Question: I've added a profile class to sfDoctrineGuard, and in the admin I'm trying to edit the profile part while editing the user, using embed forms as explained here:
<URL>

Editing users works, but when I add
> "User": [username, password,
password_again, ]
All I get is an error message :
> Widget "Profile" does not exist.
Any help would be appreciated. Is the blog post out of date ?
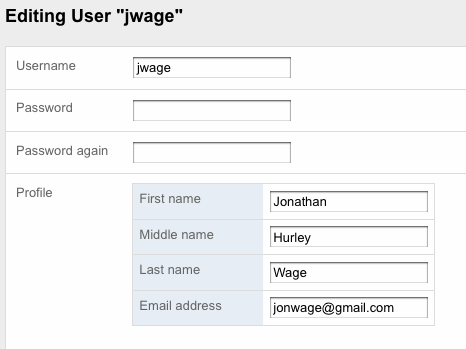
Answer: There's a nice neat way to do this now.... Are you using 1.3 or 1.4?
In UserForm:
'''
public function configure()
{
$this->embedRelation('Profile');
}
'''
Assuming that your schema is set up correctly, this will embed the form.